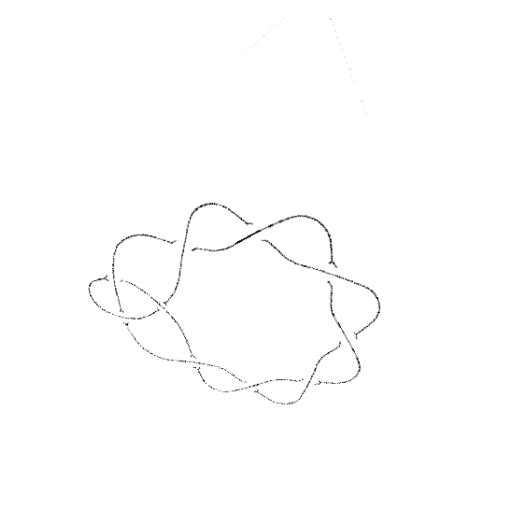
Crossing number: 10